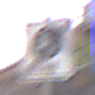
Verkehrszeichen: EndeFussgaengerzone
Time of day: MorningAfternoon
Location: Outdoor (Urban)
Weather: Overcast
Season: NotSpecified
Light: Natural